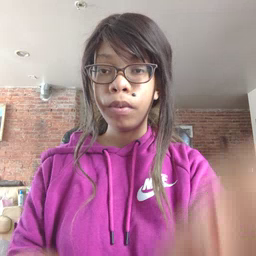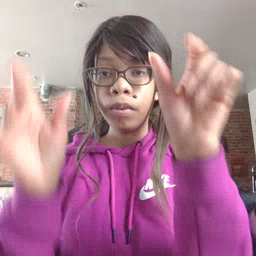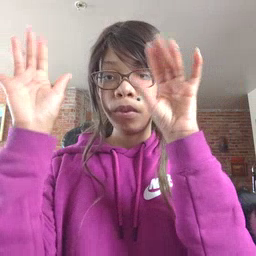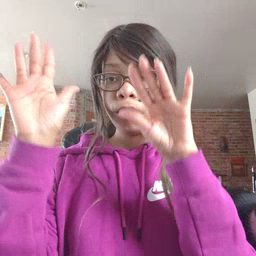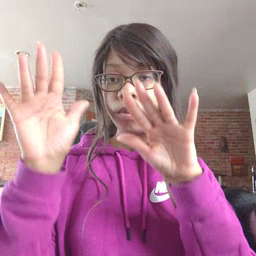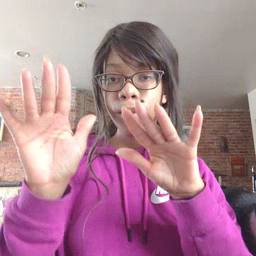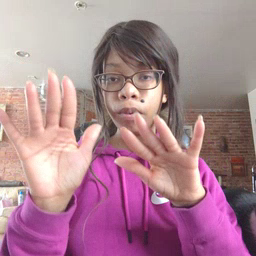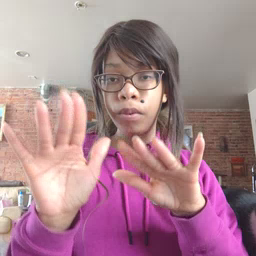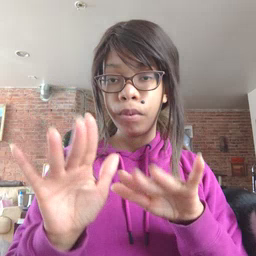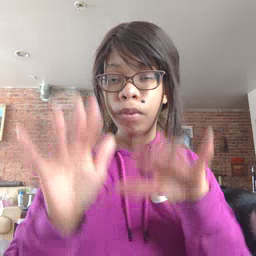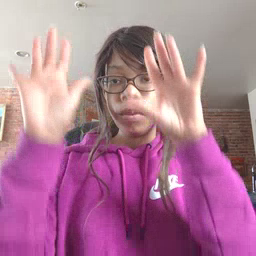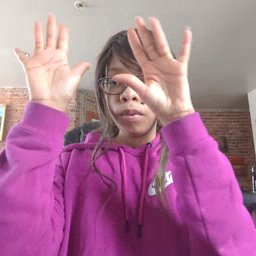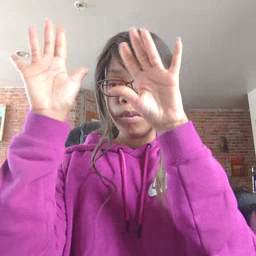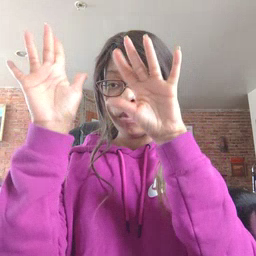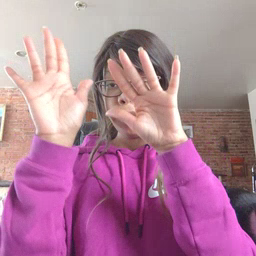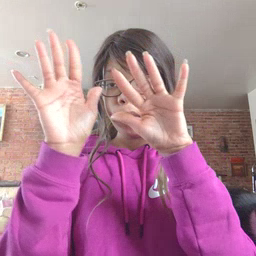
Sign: snow